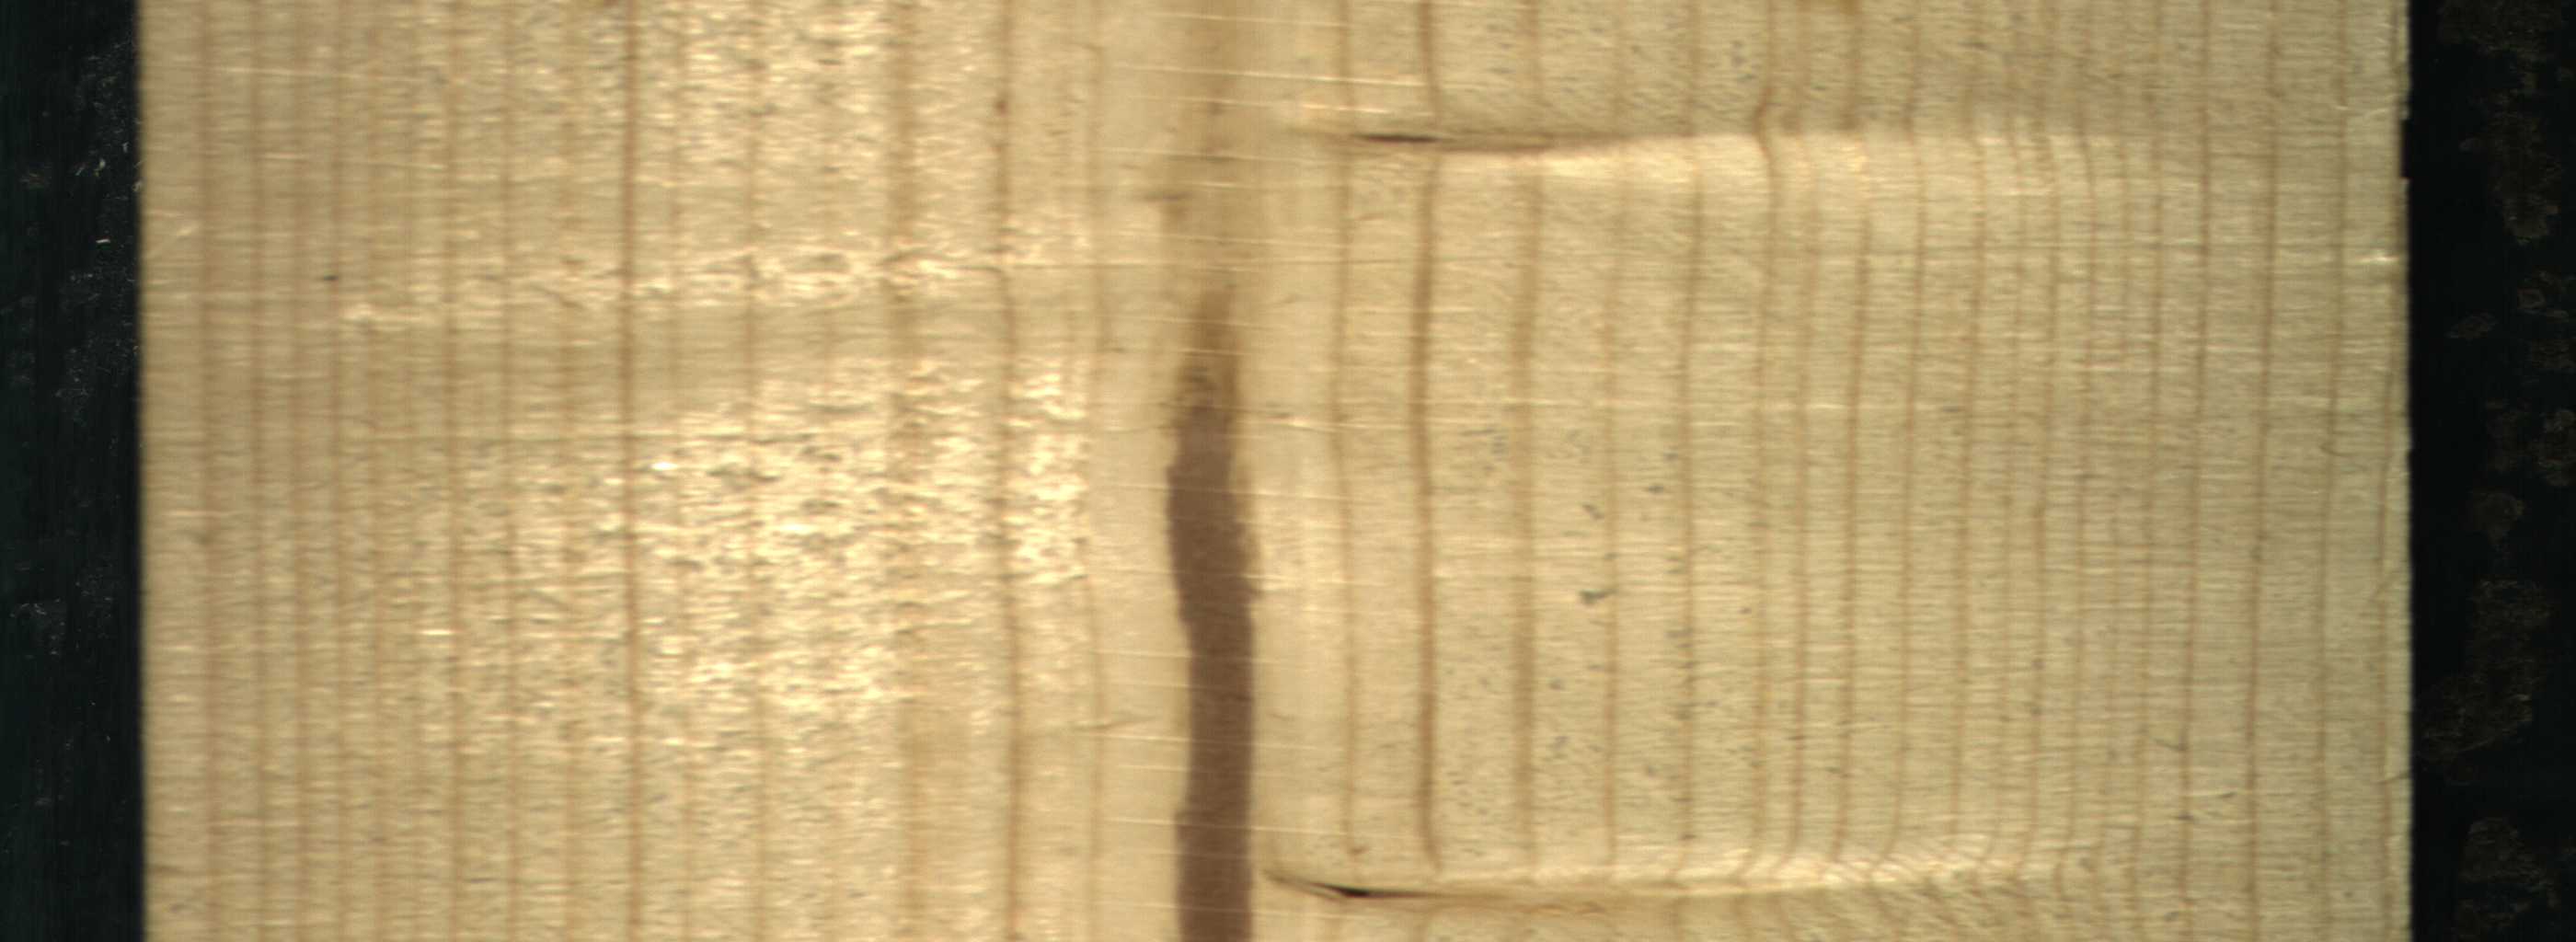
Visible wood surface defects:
Quartzity
Live_Knot
Live_Knot